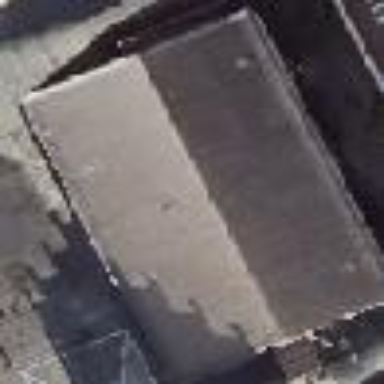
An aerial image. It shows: Service building.